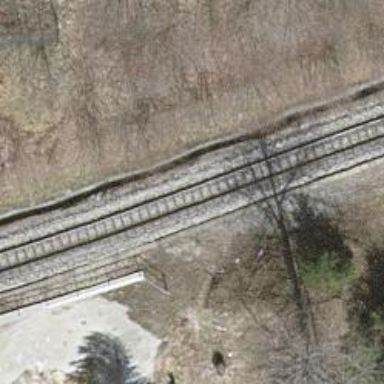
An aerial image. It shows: Narrow-gauge railway track electrified by contact line.